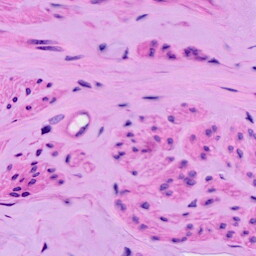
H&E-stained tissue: Ovarian